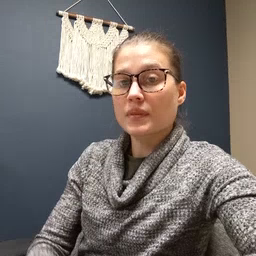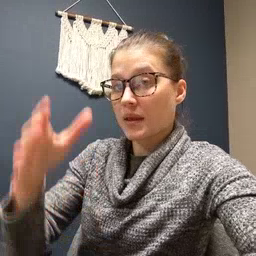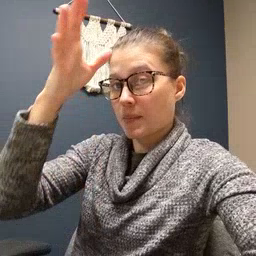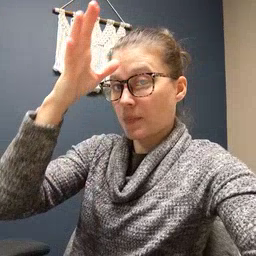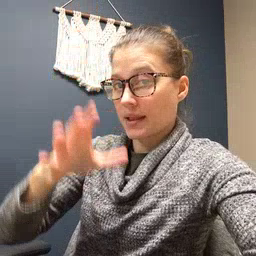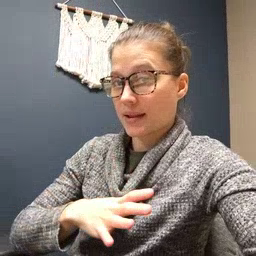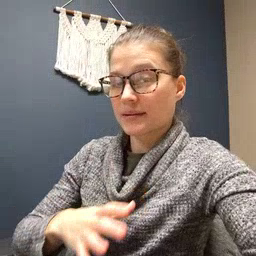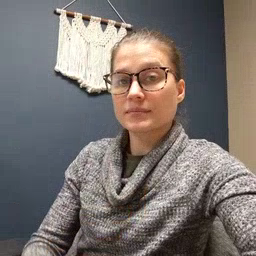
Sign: man